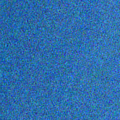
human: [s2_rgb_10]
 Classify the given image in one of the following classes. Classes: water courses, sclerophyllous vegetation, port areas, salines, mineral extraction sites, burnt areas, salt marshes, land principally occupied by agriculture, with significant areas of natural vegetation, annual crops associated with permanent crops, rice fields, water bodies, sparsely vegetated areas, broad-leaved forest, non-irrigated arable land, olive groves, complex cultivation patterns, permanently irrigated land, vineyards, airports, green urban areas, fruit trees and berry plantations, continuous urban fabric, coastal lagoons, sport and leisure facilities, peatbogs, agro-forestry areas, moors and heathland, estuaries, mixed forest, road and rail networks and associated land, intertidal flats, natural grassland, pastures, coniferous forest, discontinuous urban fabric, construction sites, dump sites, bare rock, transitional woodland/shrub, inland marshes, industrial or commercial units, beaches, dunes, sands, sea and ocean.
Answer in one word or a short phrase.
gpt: sea and ocean